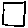
Label: square